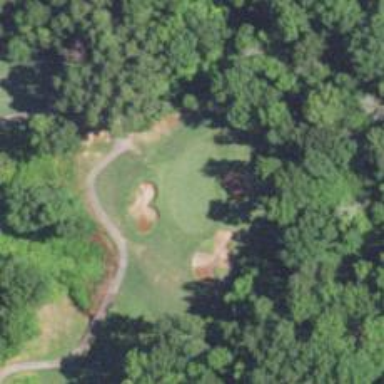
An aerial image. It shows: View of golf hole.